【题型】解答题　【知识点】平面几何　【难度】easy
如图，在$\triangle ABC$中，点$D$、$E$分别在边$AB$、$BC$上，连接$CD$、$AE$交于点$F$，$AF = FC$，$\angle ADC = \angle ACB$。

(1) 求证：$AC^2 = CD \cdot AE$；

\vspace{0.2cm}

(2) 如果点$E$是边$BC$的中点，求证：$BC^2 = 2AD \cdot AB$。
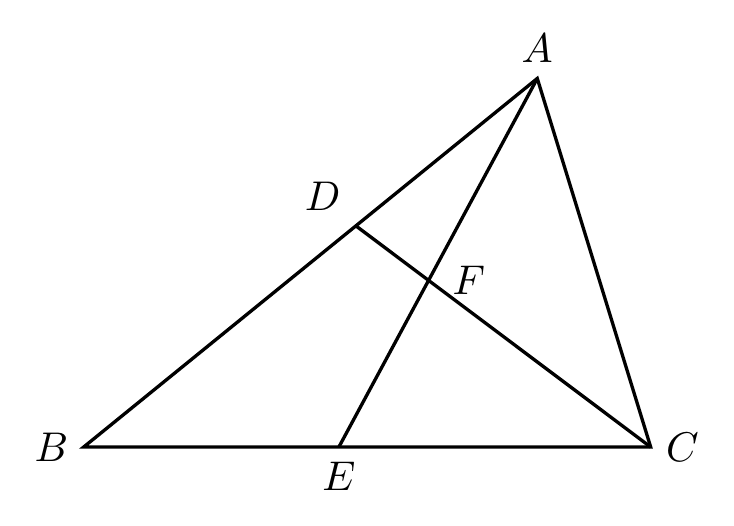
【解答】
\textbf{【答案】}
(1) 见解析
(2) 见解析

\vspace{0.3cm}

\textbf{【知识点】} 等边对等角、相似三角形的判定与性质综合

\vspace{0.3cm}

\textbf{【分析】} 本题主要考查了相似三角形的判定与性质、等腰三角形的性质等知识点，掌握相似三角形的判定与性质是解题的关键。

(1) 先证明$\triangle DCA \backsim \triangle CAE$可得$\frac{AC}{AE} = \frac{CD}{AC}$即可证明结论；

(2) 先证明$\triangle DCA \backsim \triangle CBA$可得$AC^2 = AB \cdot AD$，结合$\triangle DCA \backsim \triangle CAE$可得$\triangle CAE \backsim \triangle CBA$，即$AC^2 = BC \cdot CE$，则$BC \cdot CE = AD \cdot AB$，最后结合点$E$是$BC$中点即可证明结论。

\vspace{0.3cm}

\textbf{【详解】}
(1) 证明：$\because AF = FC$，
\[
\therefore \angle FAC = \angle FCA,
\]
$\because \angle ADC = \angle ACB$，
\[
\therefore \triangle DCA \backsim \triangle CAE,
\]
\[
\therefore \frac{AC}{AE} = \frac{CD}{AC},
\]
\[
\therefore AC^2 = AE \cdot CD.
\]

\vspace{0.3cm}

(2) 解：$\because \angle ADC = \angle ACB$，$\angle DAC = \angle CAB$，
\[
\therefore \triangle DCA \backsim \triangle CBA,
\]
\[
\therefore \frac{AC}{AB} = \frac{AD}{AC},
\]
\[
\therefore AC^2 = AB \cdot AD,
\]

\[
\because \triangle DCA \backsim \triangle CAE,\ \triangle DCA \backsim \triangle CBA,
\]
\[
\therefore \triangle CAE \backsim \triangle CBA
\]
\[
\therefore \frac{CE}{AC} = \frac{AC}{BC}
\]
\[
\therefore AC^2 = BC \cdot CE
\]
\[
\therefore BC \cdot CE = AD \cdot AB
\]
$\because$ 点$E$是$BC$中点，
\[
\therefore CE = \frac{1}{2}BC,
\]
\[
\therefore BC^2 = 2AD \cdot AB.
\]